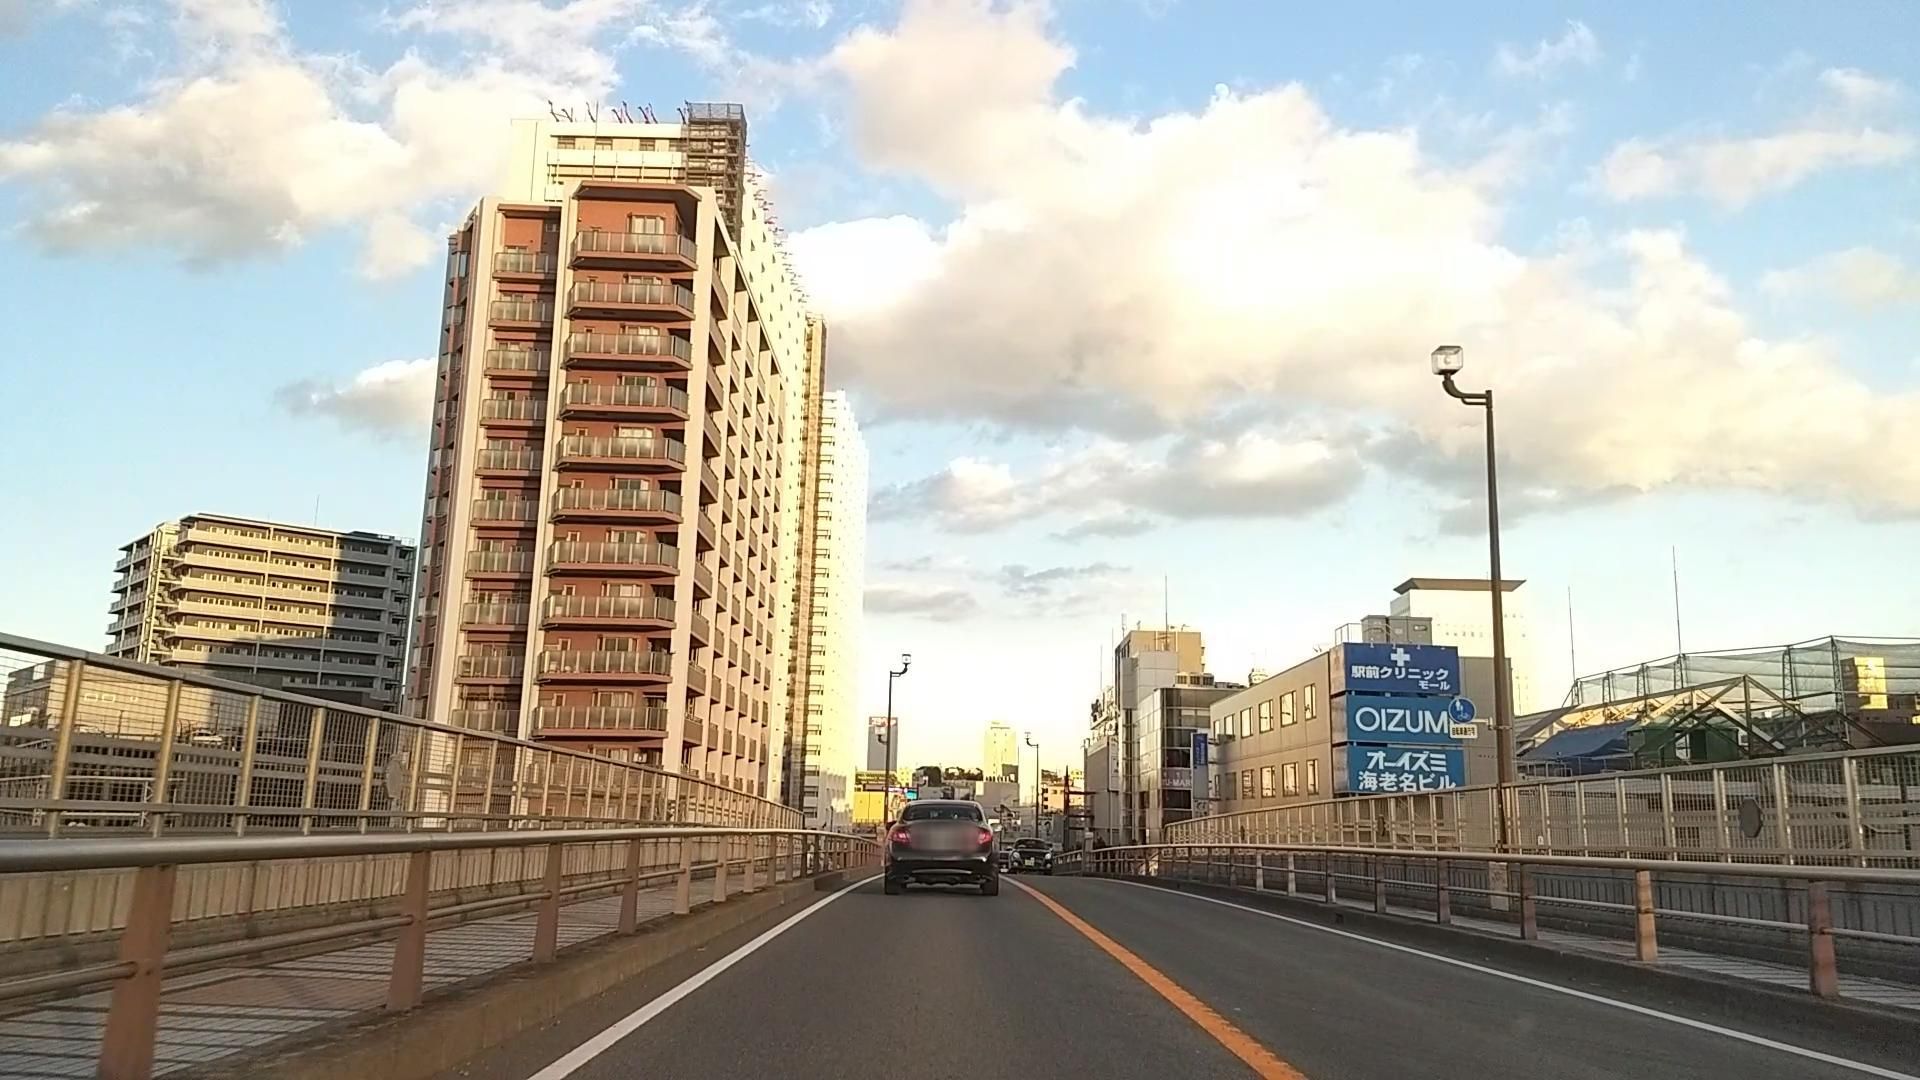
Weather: clear
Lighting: day
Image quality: good
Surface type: driving surface
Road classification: footway, path
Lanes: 2
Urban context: urban centre
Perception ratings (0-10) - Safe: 7.07, Lively: 6.79, Beautiful: 4.88, Boring: 2.04, Depressing: 4.87, Wealthy: 5.98